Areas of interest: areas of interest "China Jiyuan Basketball City"
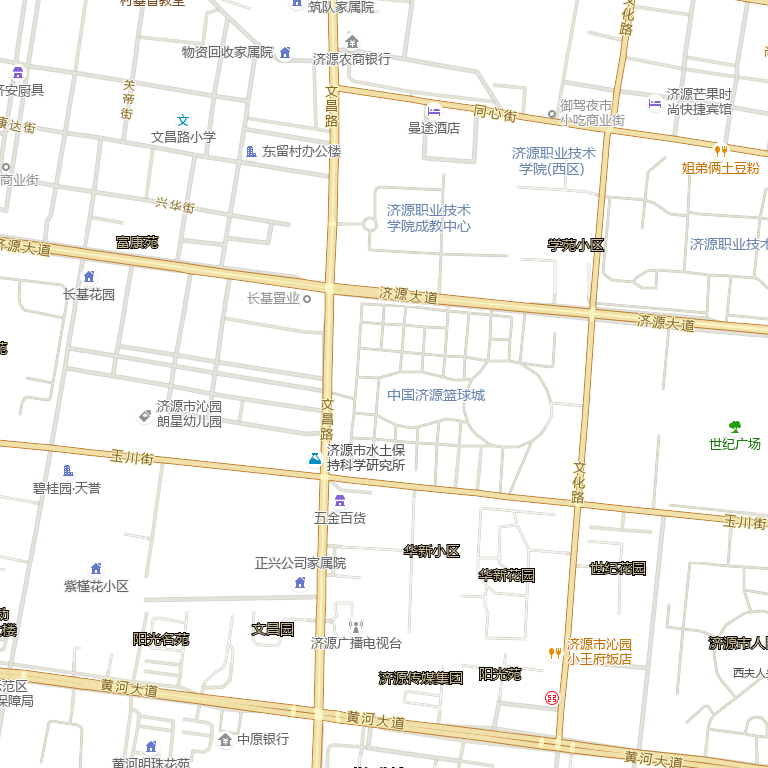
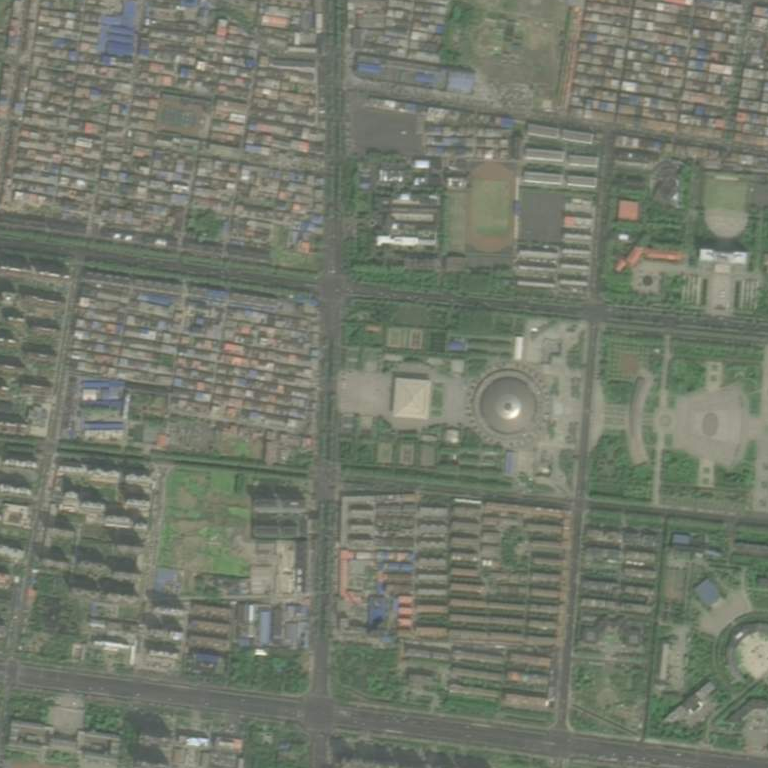